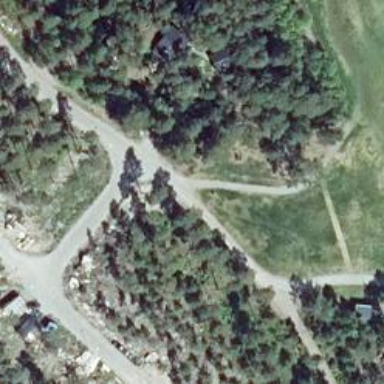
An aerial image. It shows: Residential road.